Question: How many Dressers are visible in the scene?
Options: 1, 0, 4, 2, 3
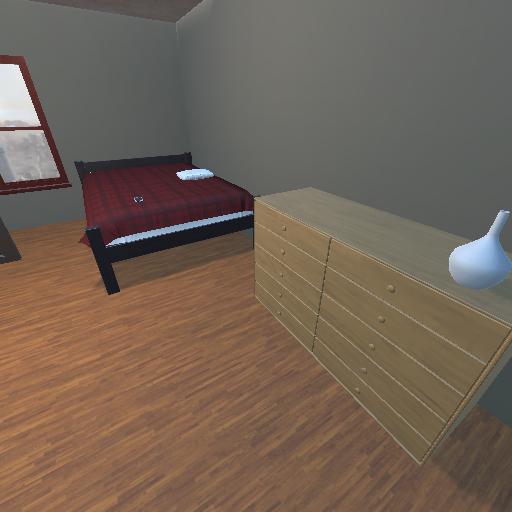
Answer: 1